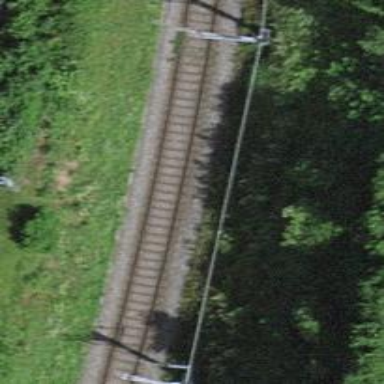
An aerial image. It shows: Single-track electrified railway with contact line.